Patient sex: M
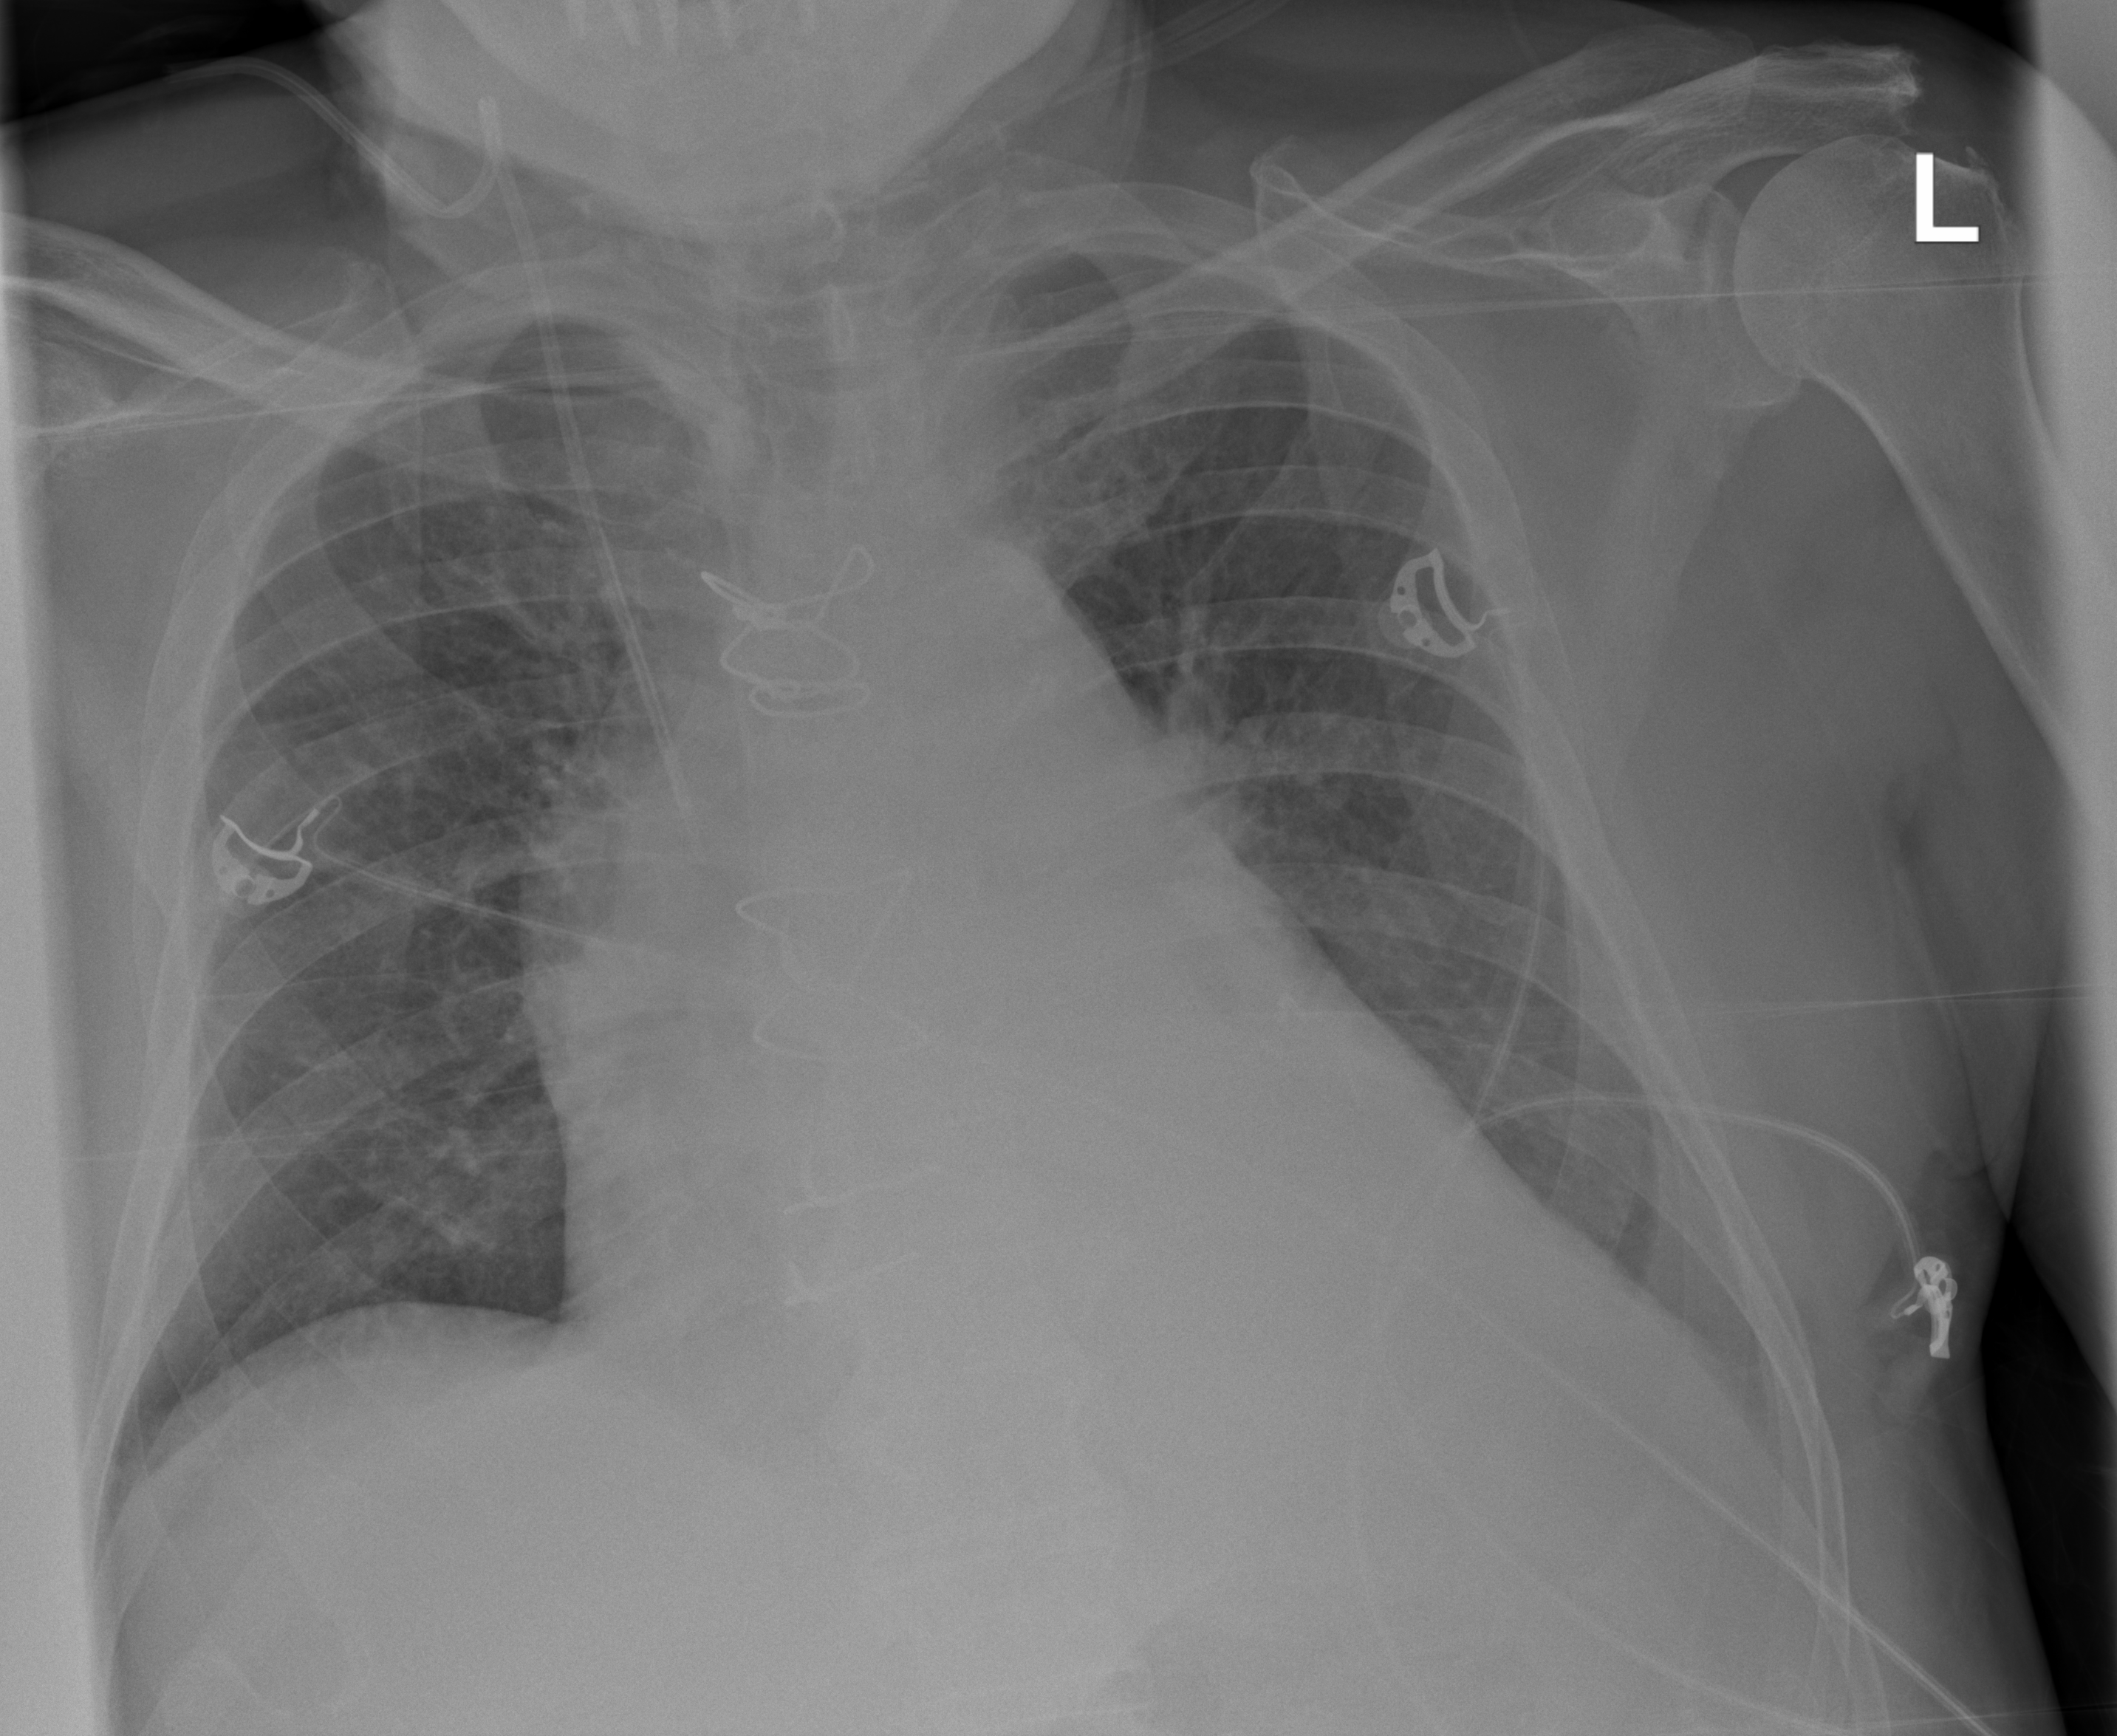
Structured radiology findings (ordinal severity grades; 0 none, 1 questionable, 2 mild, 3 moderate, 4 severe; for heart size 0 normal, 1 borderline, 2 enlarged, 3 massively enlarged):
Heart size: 2
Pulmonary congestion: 2
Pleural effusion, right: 0
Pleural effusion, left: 2
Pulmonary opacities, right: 0
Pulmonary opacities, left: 0
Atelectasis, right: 0
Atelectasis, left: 0